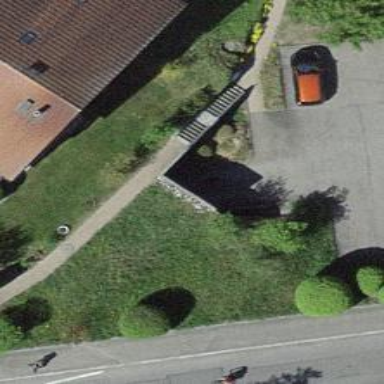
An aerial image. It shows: Parking entrance.